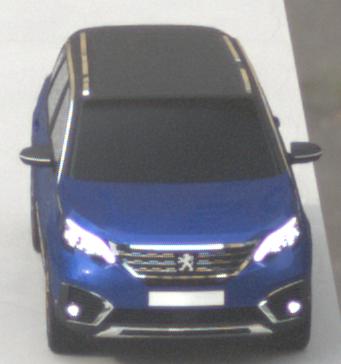
Make: Peugeot
Model: 5008 1.2 PureTech 130 Active
Detailed model: 5008 (II) (03/17 - 09/20)
Model produced from: 2017/03
Model produced until: 2018/07
Doors: 5
Color: blue
Road condition: dry road
Daytime: morning or afternoon
Contrast: low contrast